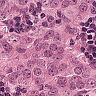
Metastatic tissue present: yes